Aerial crown-view tile of a tropical tree (Barro Colorado Island, Panama), acquired 20241014:
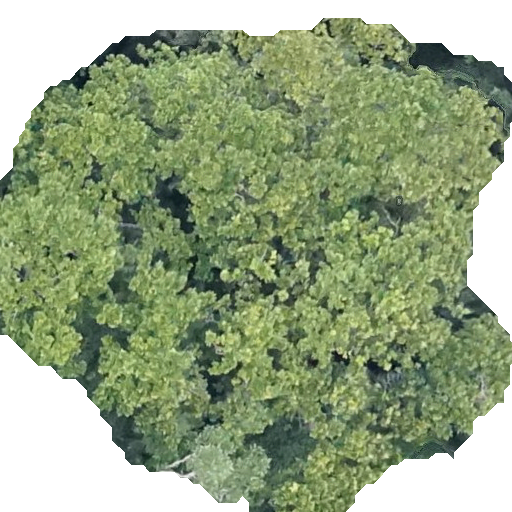
Species: Anacardium excelsum
GBIF accepted scientific name: Anacardium excelsum
Crown area: 319.587 m²